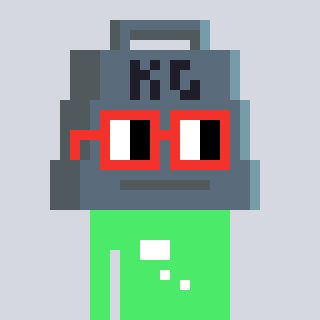
a pixel art character with square red glasses, a weight-shaped head and a teal-colored body on a cool background